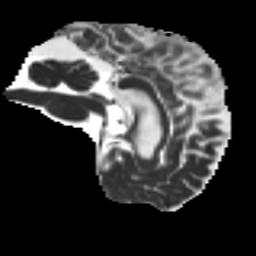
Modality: MD
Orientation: sagittal
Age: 63
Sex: male
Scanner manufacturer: ge
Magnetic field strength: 3 T
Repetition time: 7.8 s
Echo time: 0.0611 s